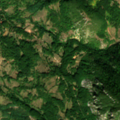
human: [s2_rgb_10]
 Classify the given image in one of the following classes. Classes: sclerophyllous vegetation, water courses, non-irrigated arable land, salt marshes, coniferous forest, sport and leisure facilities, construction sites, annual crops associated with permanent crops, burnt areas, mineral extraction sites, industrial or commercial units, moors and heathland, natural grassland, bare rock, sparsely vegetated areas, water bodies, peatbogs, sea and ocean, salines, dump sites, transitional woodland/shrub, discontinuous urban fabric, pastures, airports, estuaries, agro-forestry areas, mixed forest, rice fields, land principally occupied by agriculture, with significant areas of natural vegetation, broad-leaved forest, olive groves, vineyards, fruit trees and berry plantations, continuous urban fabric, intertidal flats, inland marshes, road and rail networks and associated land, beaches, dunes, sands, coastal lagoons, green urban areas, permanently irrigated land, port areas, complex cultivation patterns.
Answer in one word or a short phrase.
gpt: complex cultivation patterns, land principally occupied by agriculture, with significant areas of natural vegetation, broad-leaved forest, transitional woodland/shrub